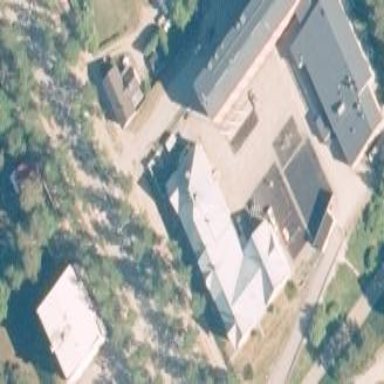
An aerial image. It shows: School building with gabled roof.